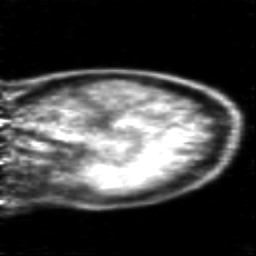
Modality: PET
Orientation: sagittal
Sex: female
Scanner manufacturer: siemens